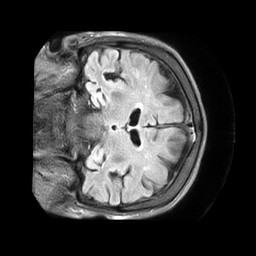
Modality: FLAIR
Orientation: coronal
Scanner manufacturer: philips
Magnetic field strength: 1.5 T
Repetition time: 10 s
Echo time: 0.14 s